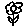
Label: flower